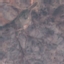
Land use / land cover class: HerbaceousVegetation